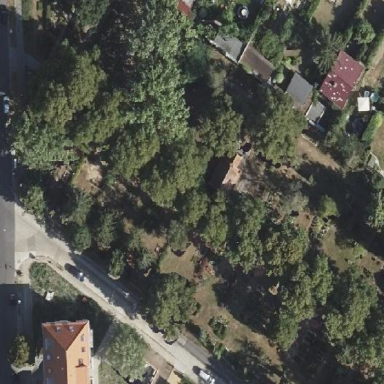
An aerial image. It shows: Fence surrounding cemetery.